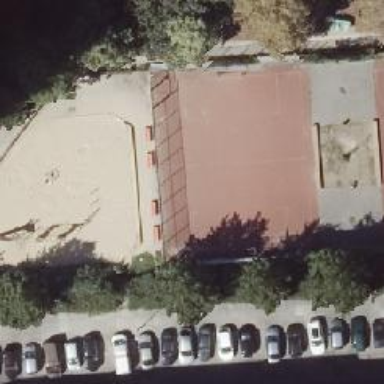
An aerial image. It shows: Playground area for leisure land.